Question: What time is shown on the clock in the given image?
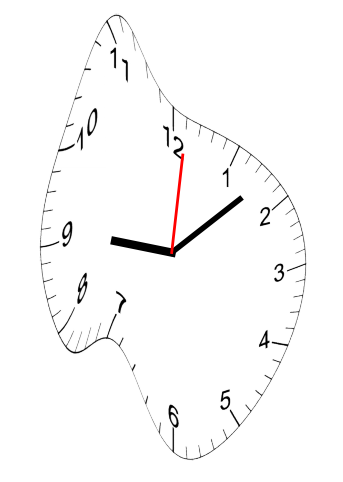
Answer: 09:08:01